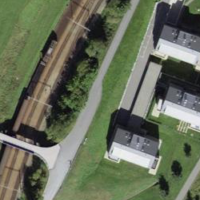
EUNIS habitat code: 54
Species observed at this site:
Rupicapra rupicapra
Fringilla coelebs
Carduelis carduelis